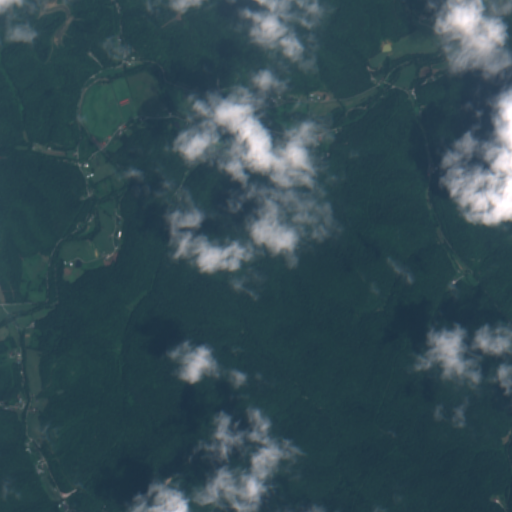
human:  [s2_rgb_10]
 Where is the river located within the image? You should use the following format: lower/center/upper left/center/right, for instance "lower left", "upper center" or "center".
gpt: The river is located in the lower right of the image.
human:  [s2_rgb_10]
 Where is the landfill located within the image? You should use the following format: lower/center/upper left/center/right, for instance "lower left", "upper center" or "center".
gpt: There is no landfill in the image.